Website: slack
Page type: billing-address
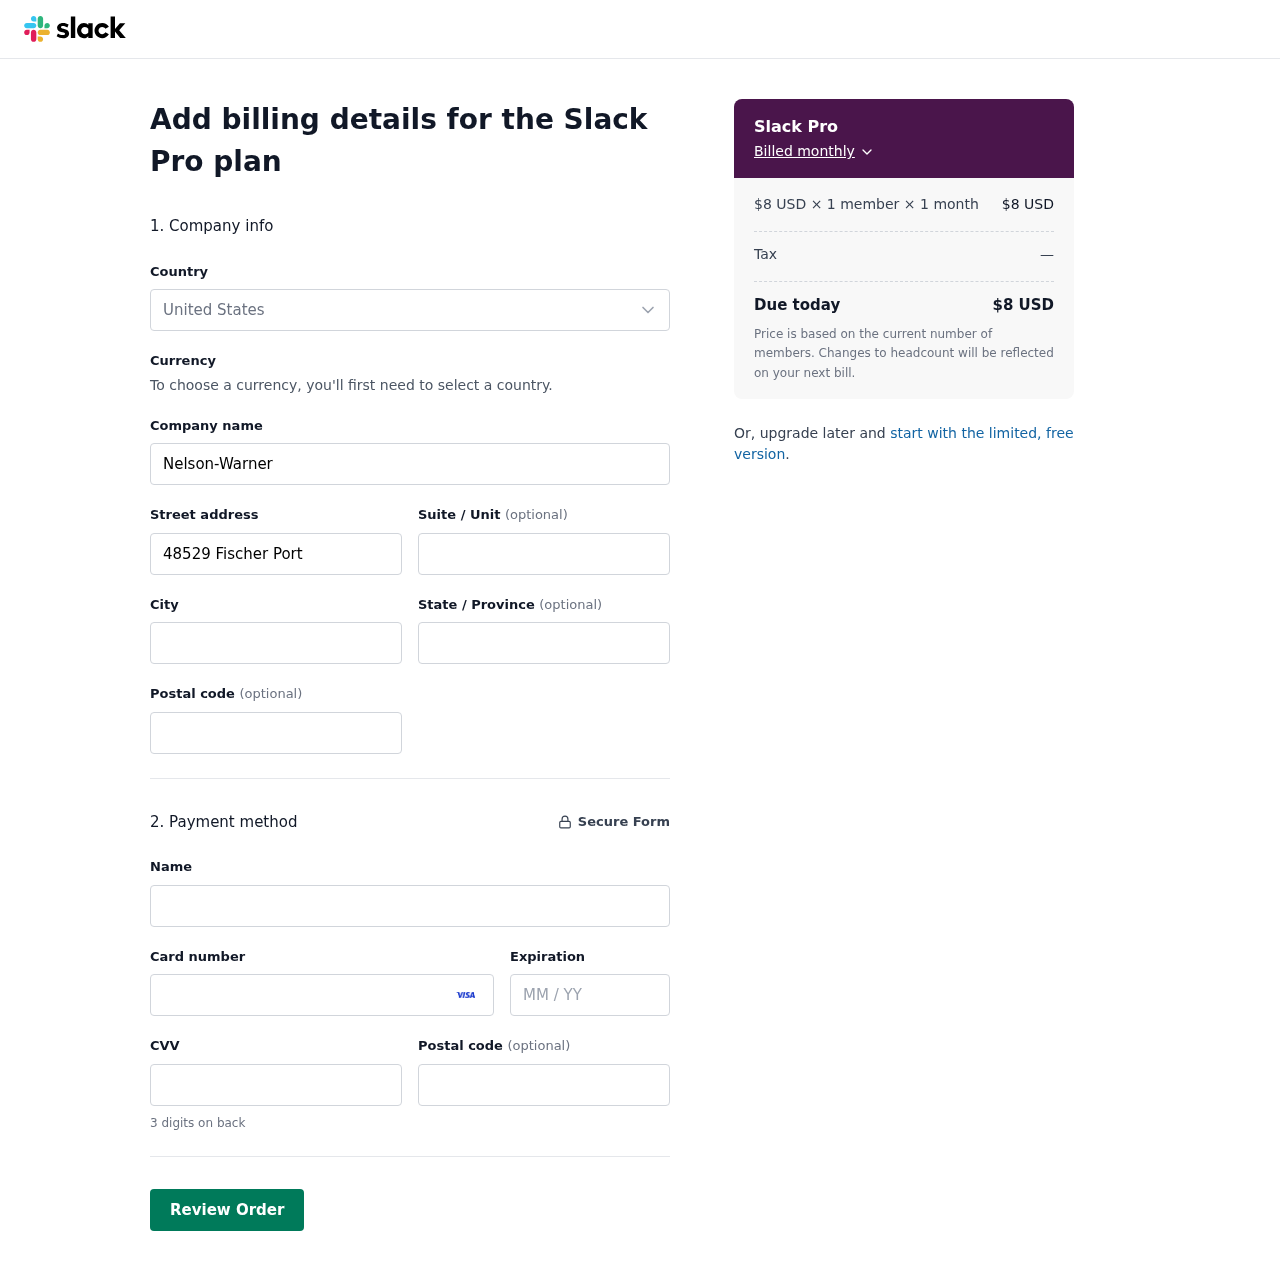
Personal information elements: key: PII_CARD_CVV
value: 806
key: PII_CARD_EXPIRY
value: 12/27
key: PII_CARD_NUMBER
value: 4628 7312 3011 9483
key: PII_CITY
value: Jodyburgh
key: PII_COMPANY
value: Nelson-Warner
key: PII_COUNTRY
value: United States
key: PII_FULLNAME
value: William Gray
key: PII_POSTCODE
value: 26151
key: PII_STATE
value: Utah
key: PII_STREET
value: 48529 Fischer Port
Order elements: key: ORDER_PLAN_PRICE
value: $8 USD
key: ORDER_NUM_MEMBERS
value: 1 member
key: ORDER_NUM_MONTHS
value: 1 month
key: ORDER_SUBTOTAL
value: $8 USD
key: ORDER_TAX
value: —
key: ORDER_TOTAL
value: $8 USD